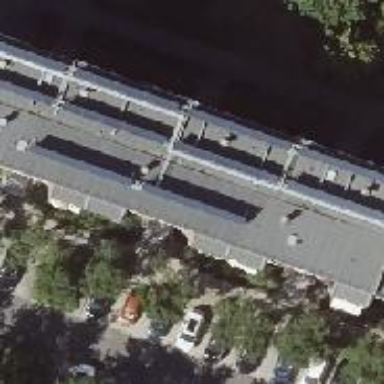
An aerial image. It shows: Flat-roofed residential building.